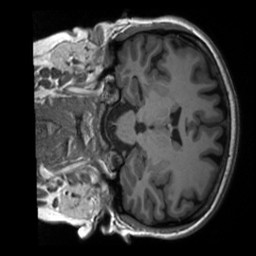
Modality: T1w
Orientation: coronal
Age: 28
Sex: female
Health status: ill
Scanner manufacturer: siemens
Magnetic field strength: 3 T
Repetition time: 2.3 s
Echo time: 0.00236 s